Field crop: maize
Growth stage: 1
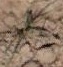
Species: salsola